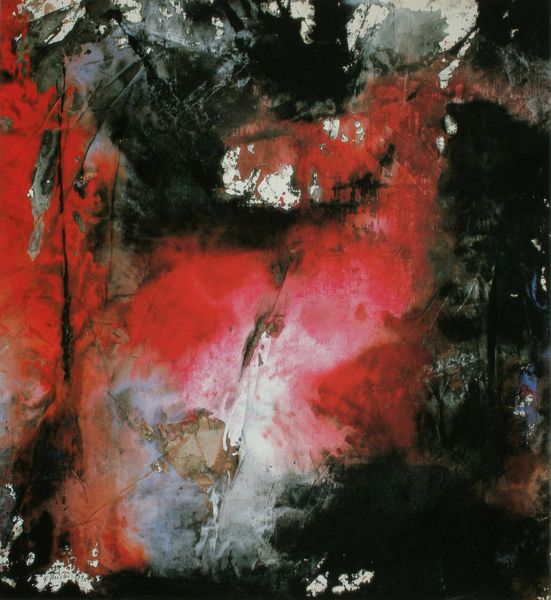
Titel: Spuren im Rot H. B. 79.
Künstler: Fred Thieler
Schlagwörter: baum, blau, blätter, dunkel, feuer, kampf, schatten, wasser, weiß, wolken, aquarell, bäume, braun, bunt, grau, hell, licht, orange, schwarz, rot, tier, wolke, beige, expressionismus, malerei, muster, richter, falten, federn, gesicht, tod, trauer, bild, öl, feld, felder, nass, pastos, figur, pflanzen, kontrast, wald, kreis, pferd, chaos, hellblau, farbig, papier, düster, abstrakt, farben, fläche, flächen, modern, risse, dunst, farbe, formen, nebel, wasserfarbe, linien, fliessen, pastös, angst, krieg, duktus, gefaltet, streifen, tiefe, striche, abstraktion, fliessend, tusche, wasserfarben, blut, denken, rechteck, explosion, vulkan, linie, oberfläche, farbflächen, traum, acryl, druck, wolkig, hass, strich, dynamik, schrecken, wässrig, pinsel, farbauftrag, tinte, fleck, gewächse, organisch, flecken, verschwommen, verwischt, expressiv, krankheit, struktur, herz, farbverlauf, tempera, kleckse, klecks, verlaufen, verlauf, knick, drache, lasur, riss, kratzen, organ, gouache, farne, spachtel, gegenstandslos, dschungel, farbverläufe, hexenverbrennung, guache, verschmiert, organe, wirrwarr, puls, makel, aufwärts, abgeschabt, painting, decalcomanie, gespachtelt, zinober, actionpainting, aldweg, chaus, decalkomanie, dekalkomanie, farbwolke, farbwolken, hinau, pludrig, quetschbild, schaben, urknall